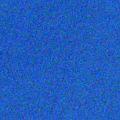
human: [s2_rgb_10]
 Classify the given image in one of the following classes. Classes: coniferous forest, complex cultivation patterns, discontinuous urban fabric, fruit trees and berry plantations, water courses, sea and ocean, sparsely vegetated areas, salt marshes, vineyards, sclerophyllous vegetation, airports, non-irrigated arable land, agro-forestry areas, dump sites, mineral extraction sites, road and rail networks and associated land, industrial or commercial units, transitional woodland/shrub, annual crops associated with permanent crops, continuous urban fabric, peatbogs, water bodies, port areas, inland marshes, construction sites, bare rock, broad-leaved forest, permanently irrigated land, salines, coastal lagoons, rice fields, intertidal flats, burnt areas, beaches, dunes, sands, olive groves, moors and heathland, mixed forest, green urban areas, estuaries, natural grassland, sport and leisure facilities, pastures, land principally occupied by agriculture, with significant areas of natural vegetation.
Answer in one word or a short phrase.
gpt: sea and ocean